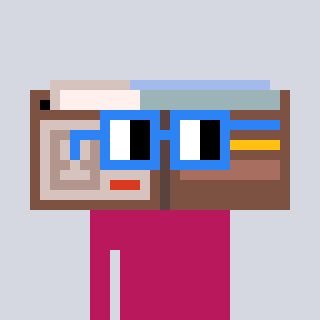
a pixel art character with square blue glasses, a wallet-shaped head and a darkpink-colored body on a cool background